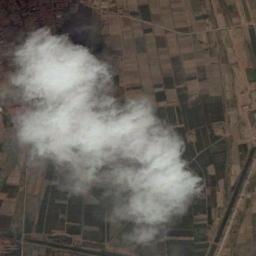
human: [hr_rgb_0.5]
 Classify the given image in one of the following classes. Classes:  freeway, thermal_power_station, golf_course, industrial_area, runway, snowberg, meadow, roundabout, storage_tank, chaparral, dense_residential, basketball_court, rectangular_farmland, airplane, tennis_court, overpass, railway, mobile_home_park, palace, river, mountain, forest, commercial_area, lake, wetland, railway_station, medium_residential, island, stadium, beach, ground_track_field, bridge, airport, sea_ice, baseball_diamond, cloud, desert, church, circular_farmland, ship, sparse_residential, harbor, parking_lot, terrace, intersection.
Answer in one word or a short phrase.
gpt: cloud